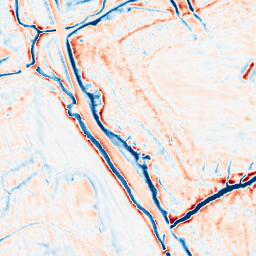
Category: edge_preserving
Decomposition family: bilateral
Decomposition parameters: d: 15
sigma_color: 75
sigma_space: 25
Upsampling method: sinc_hamming
Upsampling parameters: scale: 4
kernel_size: 16
Upsampling scale: 4